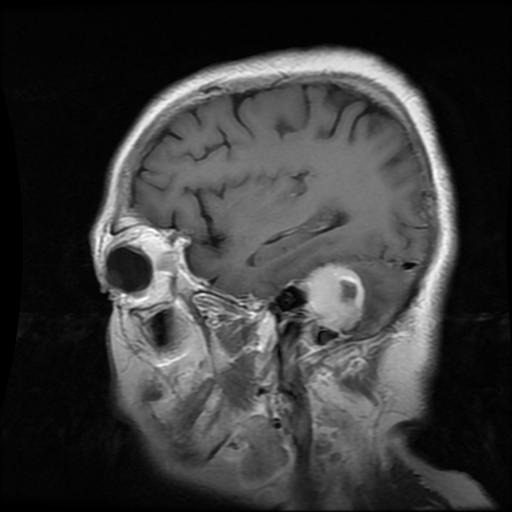
Label: meningioma